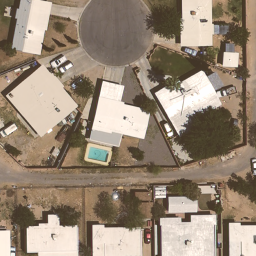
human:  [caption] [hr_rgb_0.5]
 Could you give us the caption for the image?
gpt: It is a medium residential area .

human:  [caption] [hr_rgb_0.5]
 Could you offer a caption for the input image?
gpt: A medium residential area with houses and plants .

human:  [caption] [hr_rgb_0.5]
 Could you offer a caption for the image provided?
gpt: A medium residential area with a narrow road goes through this area .

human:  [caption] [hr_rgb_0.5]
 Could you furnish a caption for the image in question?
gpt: Many houses with plants surrounded in the medium residential area .

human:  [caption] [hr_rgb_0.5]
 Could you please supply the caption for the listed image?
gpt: This is a medium residential area with a narrow road goes through this area .